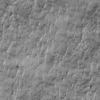
Label: not_dusty